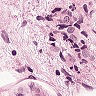
Metastatic tissue present: yes